Current action and preconditions to check: path_clear

Your task: For each precondition in the list above, predict whether it will hold at this action.

Consider the current scene as observed from the mobile robot's camera, and analyze the predicted future states of all dynamic agents (e.g., people, animals, vehicles, or any moving entities) within the NEXT SECOND.

IMPORTANT: Only answer "very likely" if you are absolutely certain—based on strong, clear evidence—that a dynamic agent will violate the precondition in the predicted future state. Do NOT answer "very likely" for unlikely, ambiguous, or low-probability risks.

Ask yourself for each precondition: Is there a high probability, with clear and convincing evidence, that the predicted future states of any dynamic agent will interfere with the predicted future state of the currently executing action within the NEXT SECOND, causing that precondition to fail?

Assess the risk level based on these predictions. Use "likely" or "very likely" if motions create a clear risk of interference.

Use "neutral" or "improbable" if agents are nearby but their predicted paths are clearly diverging or non-conflicting.

Failure Risk Categories: "very improbable", "improbable", "neutral", "likely", "very likely"

Answer Format: Output ONLY the probability_of_failure value from these categories: "very improbable", "improbable", "neutral", "likely", "very likely"

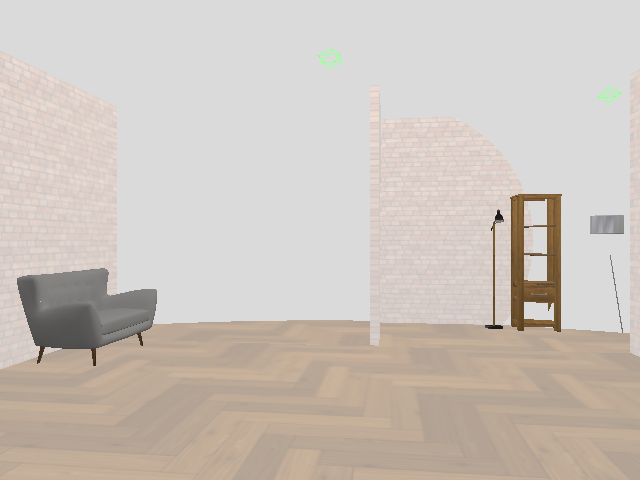

Answer: very improbable